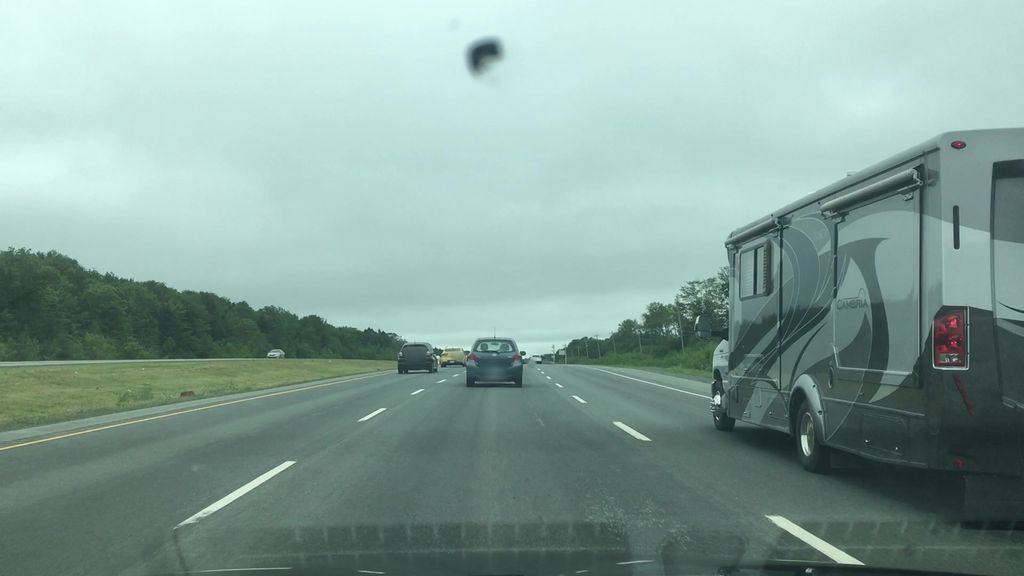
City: halifax